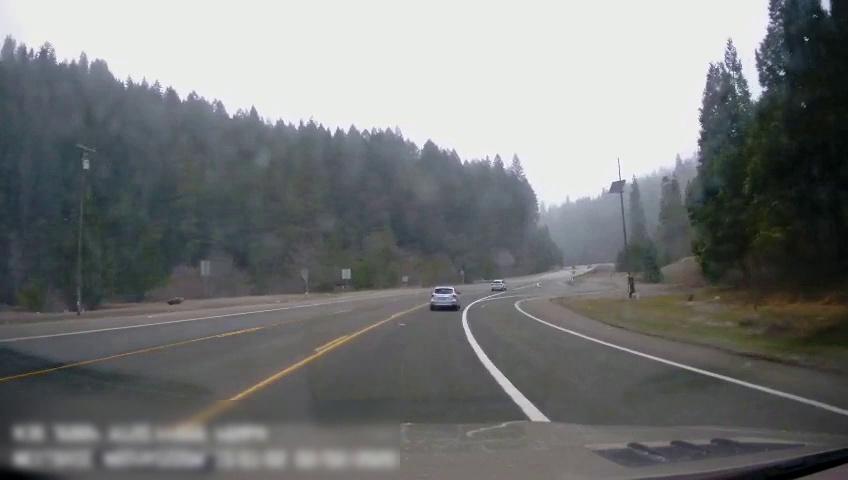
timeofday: Day
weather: Cloudy
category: Drivable Space
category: Vehicles | SUV
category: Vehicles | SUV
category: Vehicles | Car
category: Lanes | Alternate Lane
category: Lanes | Current Lane
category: Lanes | Opposite Lane
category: Lanes | Opposite Lane
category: Lanes | Alternate Lane
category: Lanes | Current Lane
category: Lanes | Alternate Lane
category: Lanes | Alternate Lane
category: Lanes | Current Lane